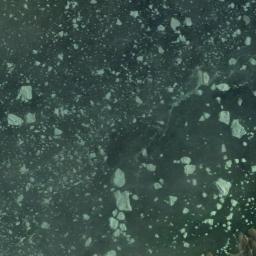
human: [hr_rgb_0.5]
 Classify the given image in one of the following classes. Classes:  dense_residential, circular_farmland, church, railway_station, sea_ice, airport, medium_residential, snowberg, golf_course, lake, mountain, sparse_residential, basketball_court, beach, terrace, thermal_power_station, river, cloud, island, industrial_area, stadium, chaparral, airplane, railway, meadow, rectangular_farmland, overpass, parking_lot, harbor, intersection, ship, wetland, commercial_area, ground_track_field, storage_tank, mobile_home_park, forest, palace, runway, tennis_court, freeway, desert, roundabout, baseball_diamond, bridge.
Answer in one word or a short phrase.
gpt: sea_ice